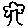
Label: tree